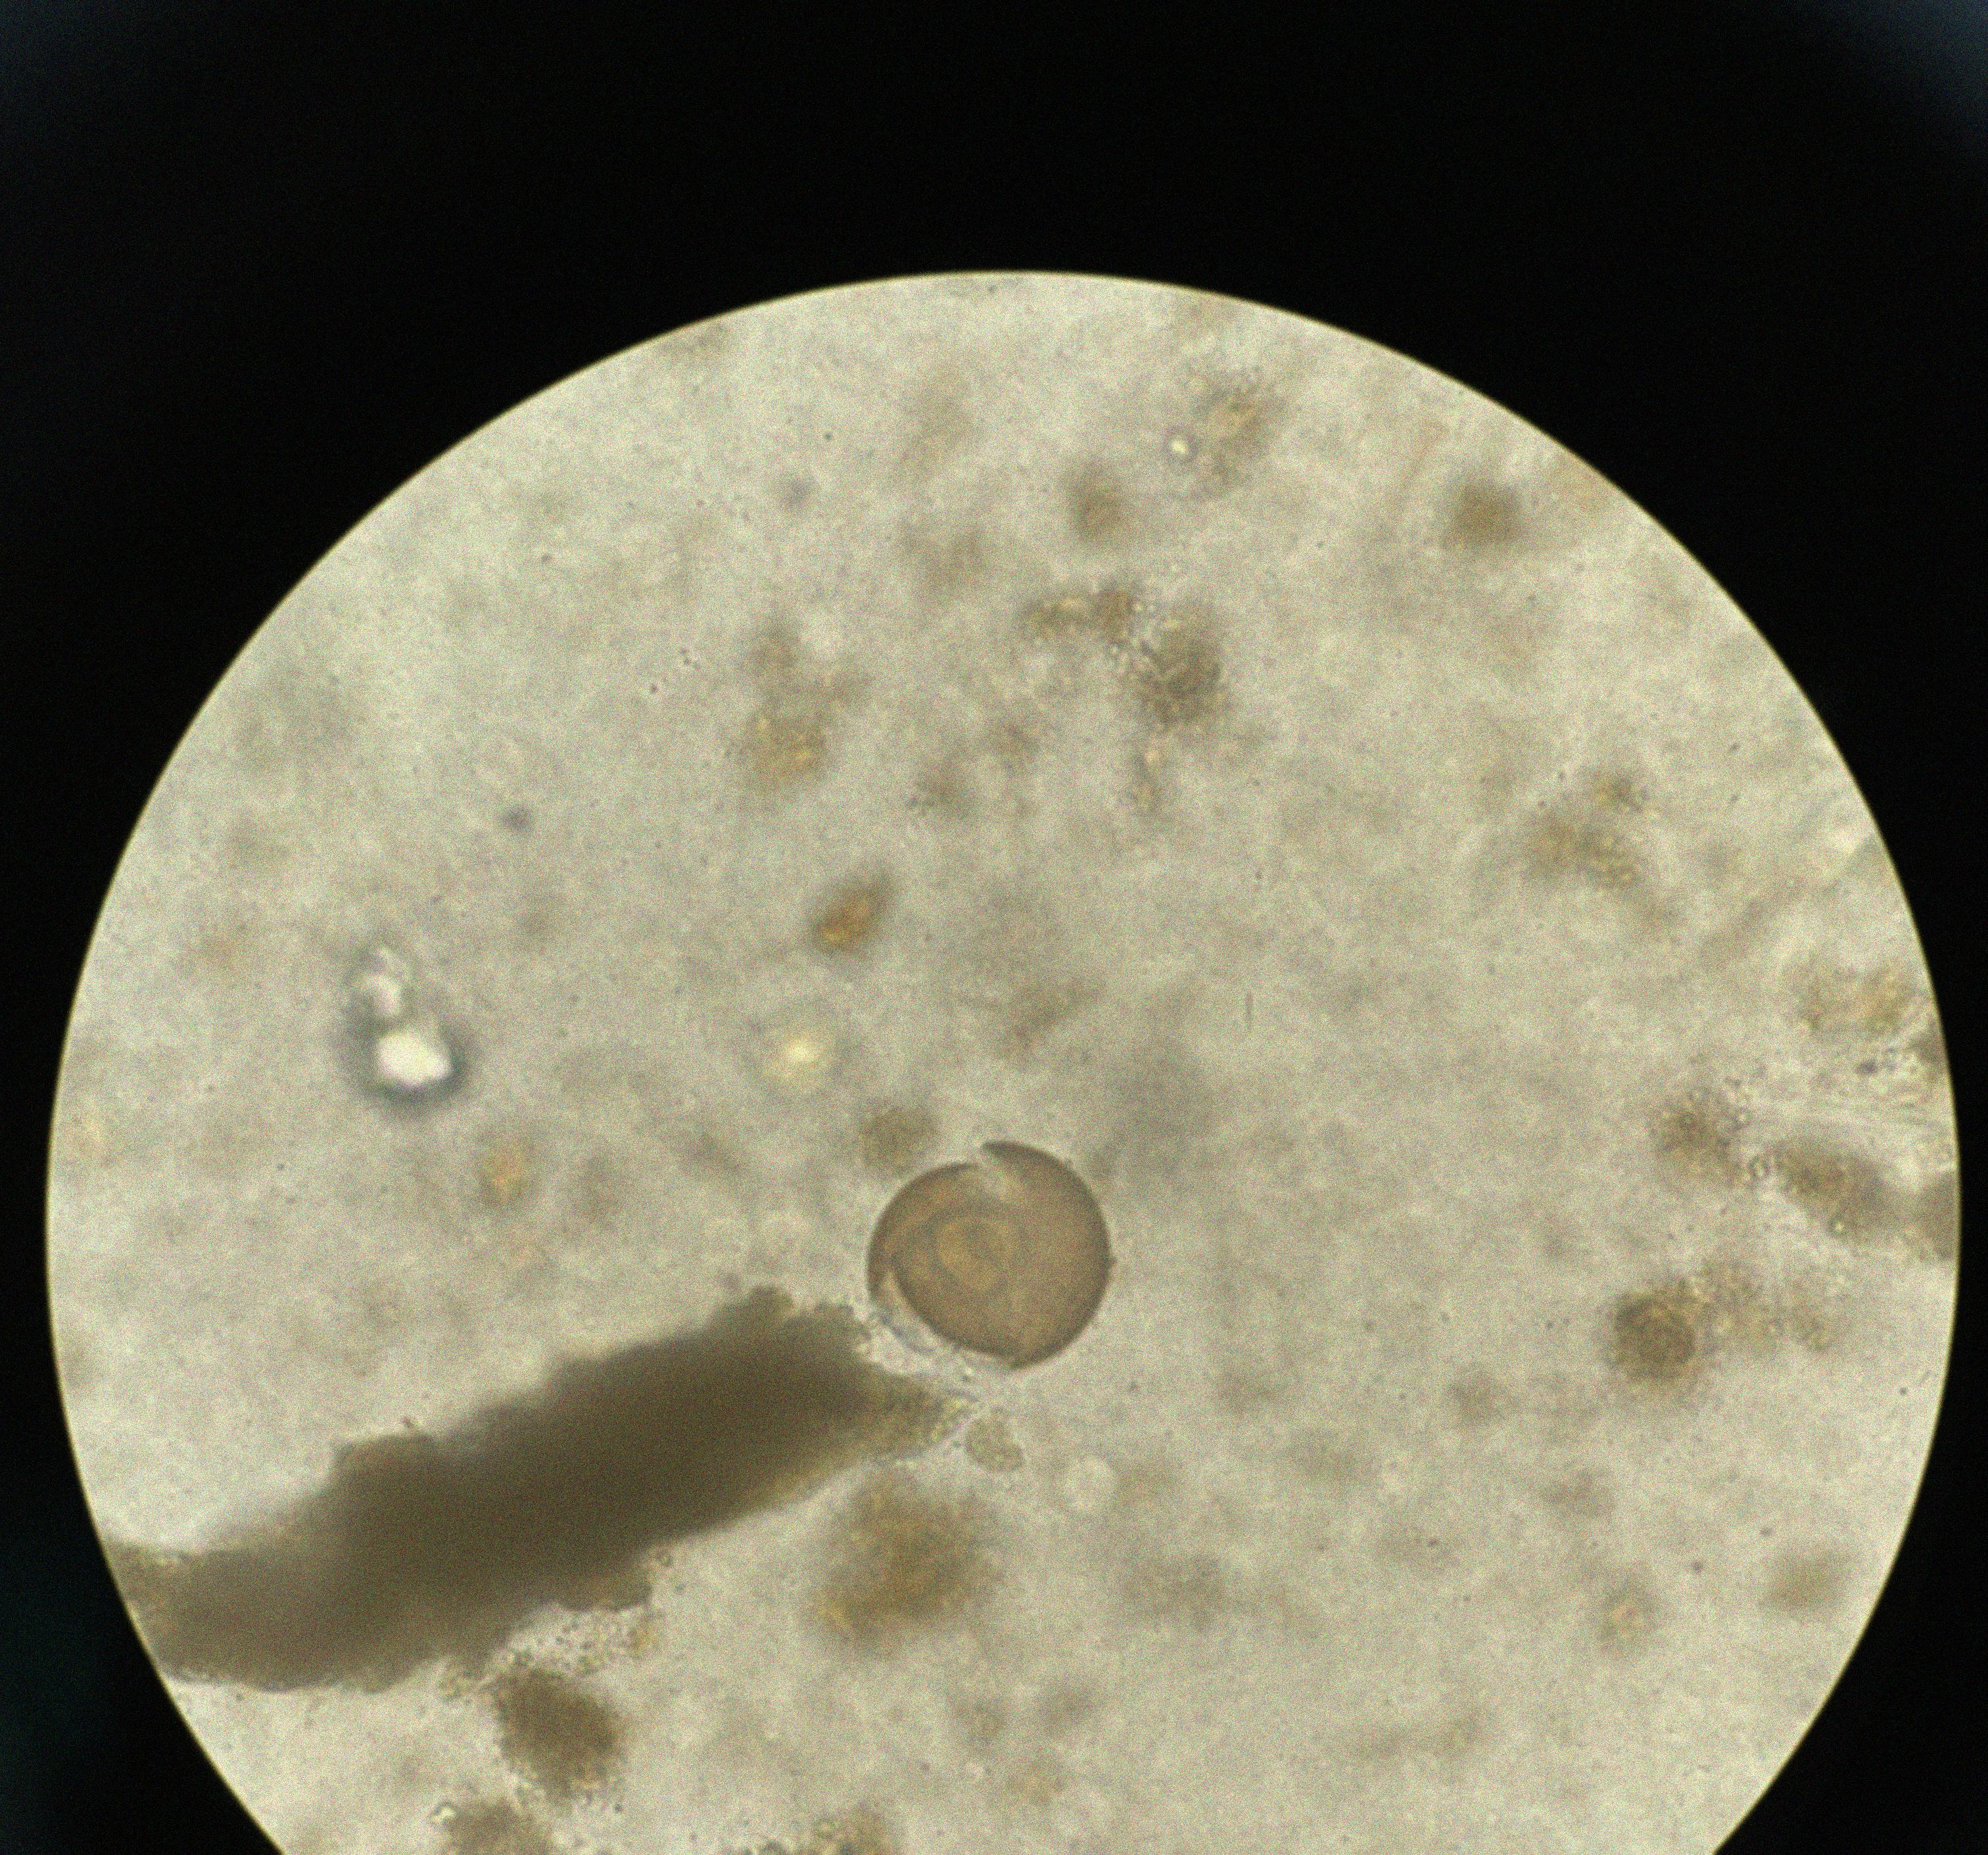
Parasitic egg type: Hymenolepis diminuta